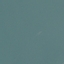
Land use / land cover: SeaLake